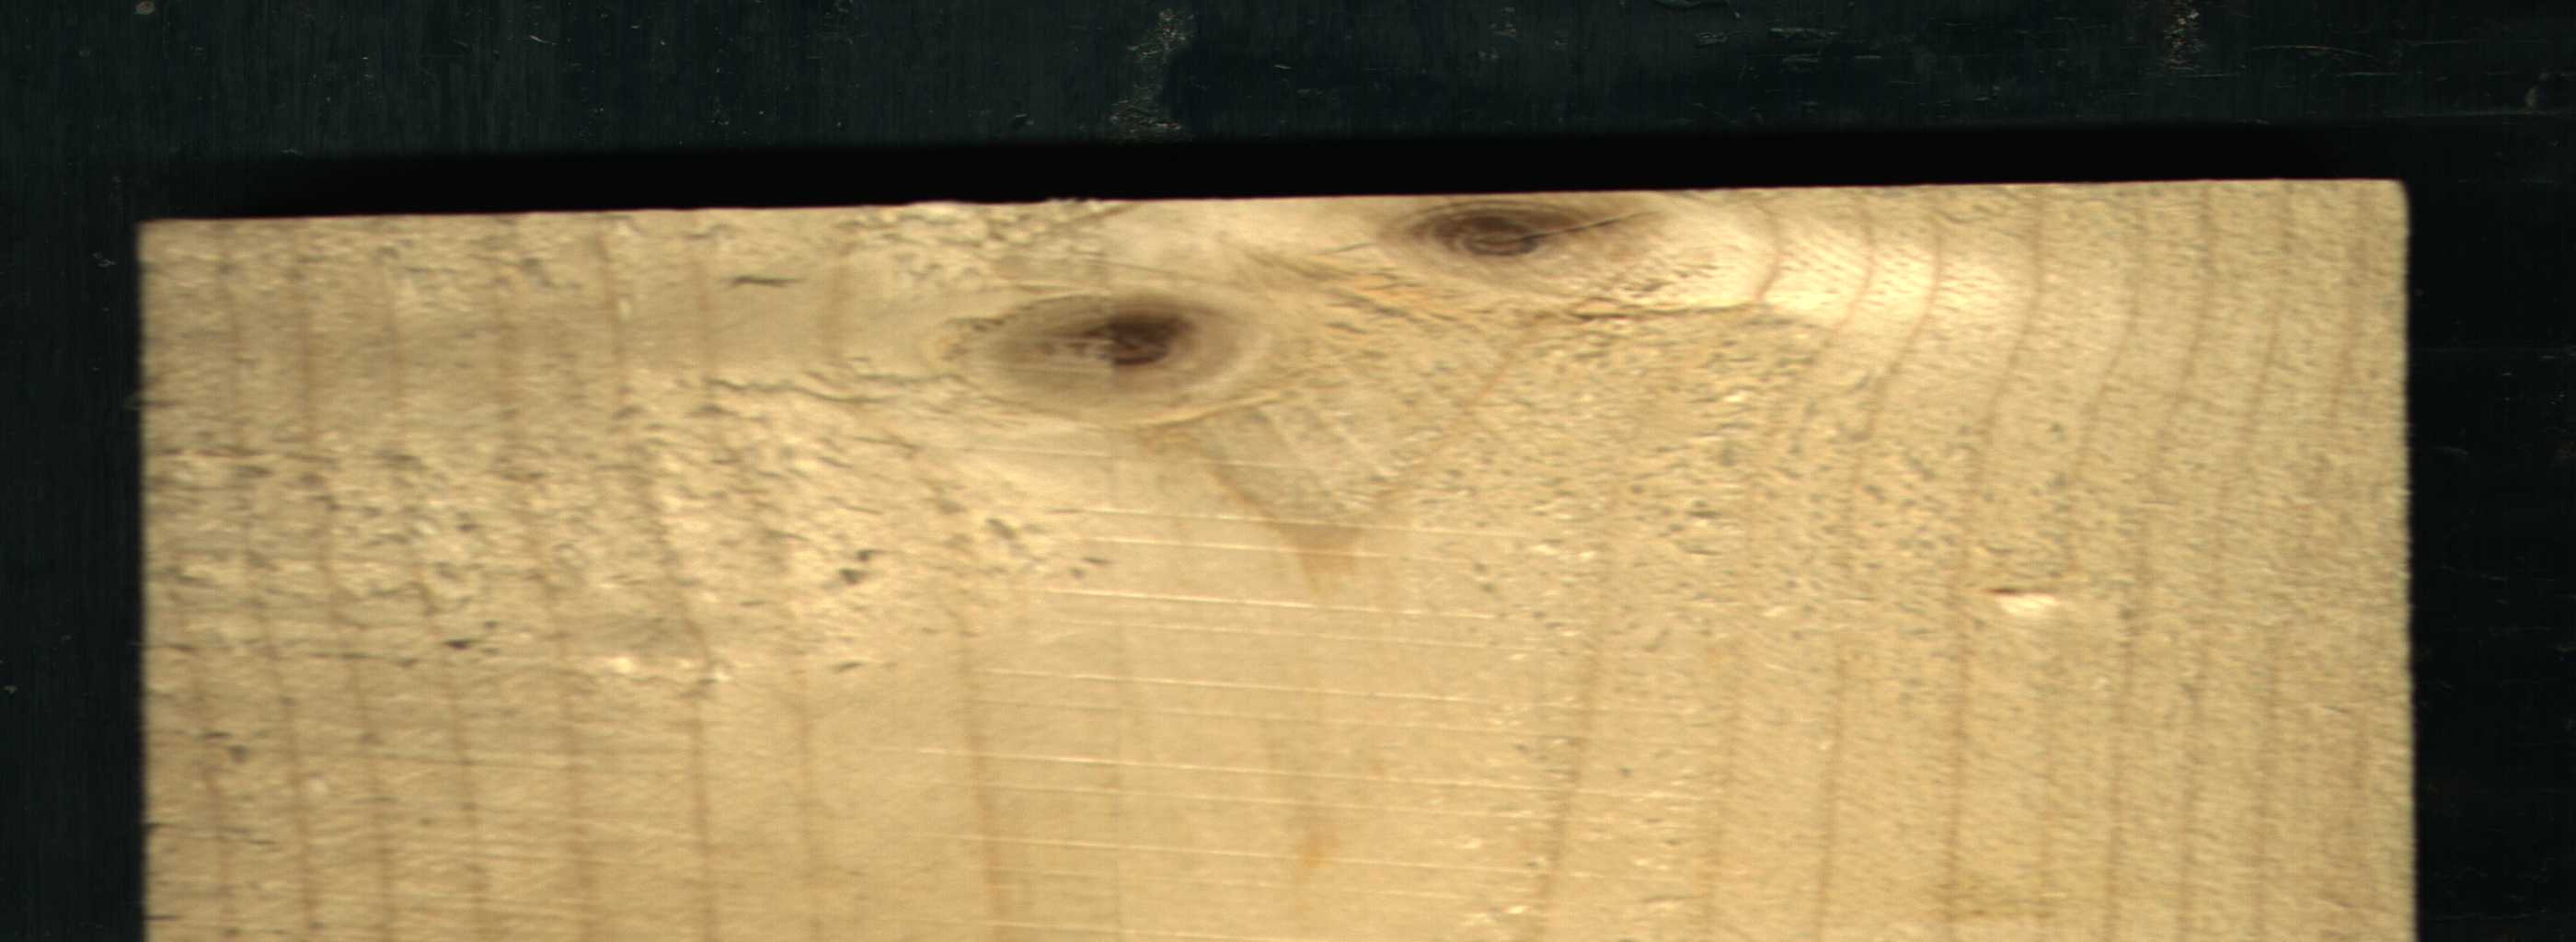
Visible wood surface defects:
Live_Knot
Live_Knot